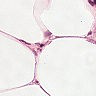
Metastatic tissue present: no